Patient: sex F, age 72
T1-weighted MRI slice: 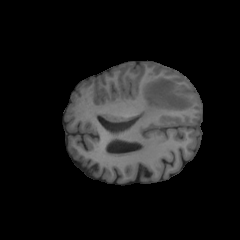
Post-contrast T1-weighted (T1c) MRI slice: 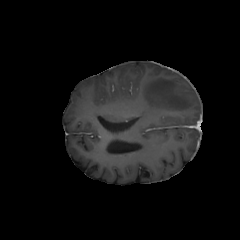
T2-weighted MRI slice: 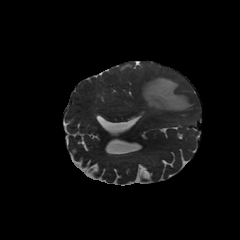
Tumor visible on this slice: yes
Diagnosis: Glioblastoma, IDH-wildtype
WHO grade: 4